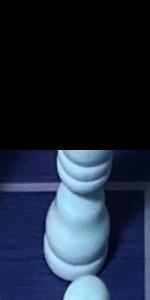
Label: Bishop_White